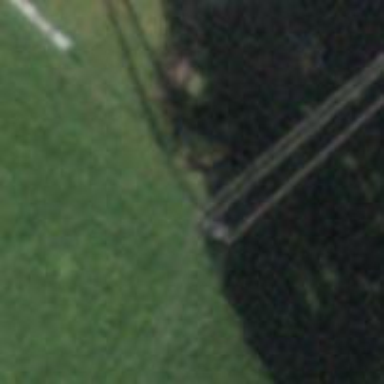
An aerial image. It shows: Power pole.